Interaction volume radius: 10 \u00c5
Interaction volume height: 30 \u00c5
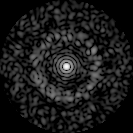
Disorder parameter: 0.849